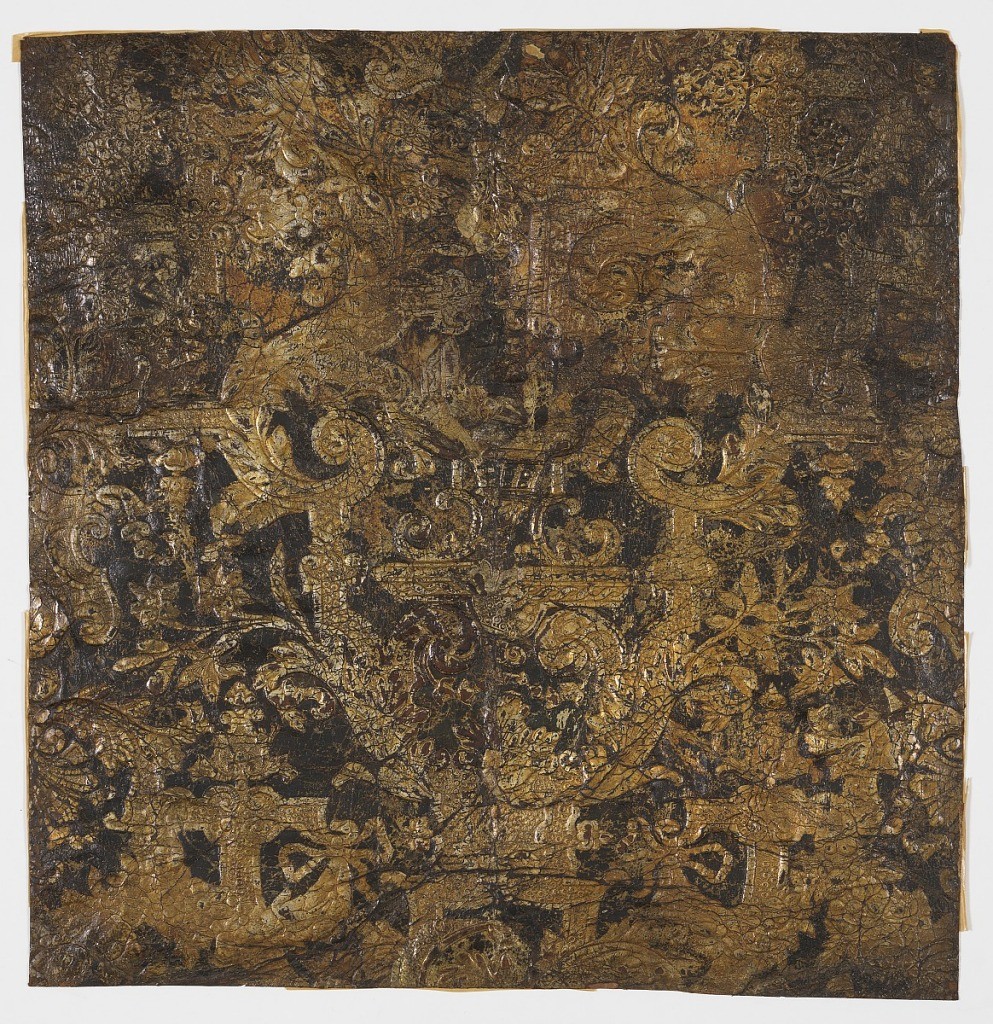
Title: Sidewall
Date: ca. 1680
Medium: Leather, stamped, silvered, painted
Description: Black field, diapered scrollwork, with sprays of flowers and foliage.